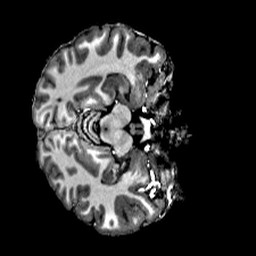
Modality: T1w
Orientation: axial
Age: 22
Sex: female
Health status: healthy
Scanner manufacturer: siemens
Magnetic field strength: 6.98 T
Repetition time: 6 s
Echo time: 0.00302 s